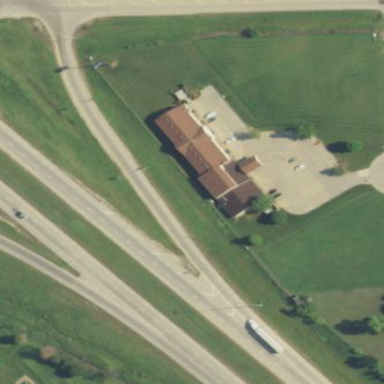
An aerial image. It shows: Motel building.